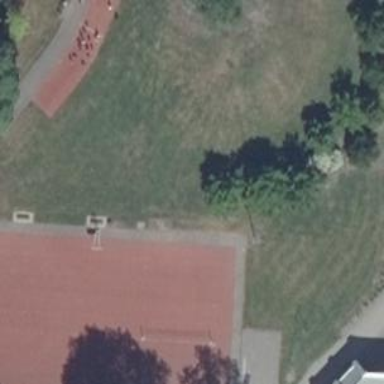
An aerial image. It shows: Basketball court located in leisure land pitch.